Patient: sex F, age 46
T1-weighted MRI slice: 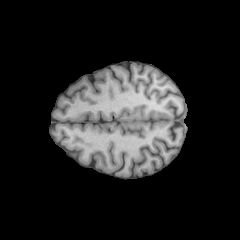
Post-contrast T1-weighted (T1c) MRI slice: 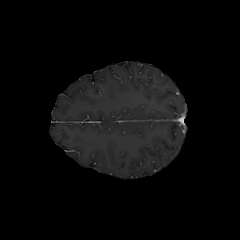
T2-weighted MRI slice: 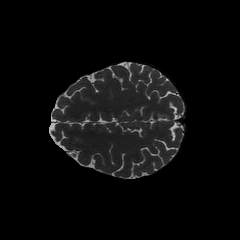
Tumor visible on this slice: no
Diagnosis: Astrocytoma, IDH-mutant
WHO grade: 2